Field crop: maize
Growth stage: 2
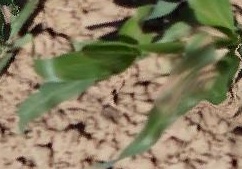
Species: maize